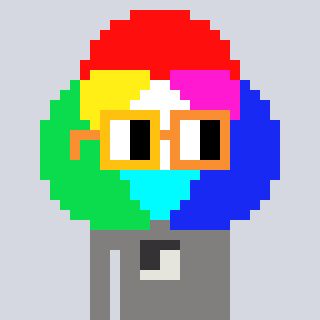
a pixel art character with square yellow and orange glasses, a color circle-shaped head and a bluegrey-colored body on a cool background